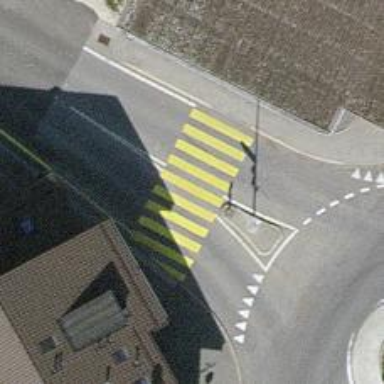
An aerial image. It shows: Marked road crossing.